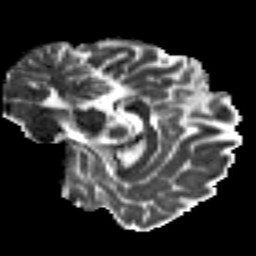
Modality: MD
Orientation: sagittal
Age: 26
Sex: male
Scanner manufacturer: siemens
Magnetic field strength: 3 T
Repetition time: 8.8 s
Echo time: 0.085 s